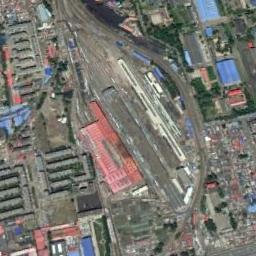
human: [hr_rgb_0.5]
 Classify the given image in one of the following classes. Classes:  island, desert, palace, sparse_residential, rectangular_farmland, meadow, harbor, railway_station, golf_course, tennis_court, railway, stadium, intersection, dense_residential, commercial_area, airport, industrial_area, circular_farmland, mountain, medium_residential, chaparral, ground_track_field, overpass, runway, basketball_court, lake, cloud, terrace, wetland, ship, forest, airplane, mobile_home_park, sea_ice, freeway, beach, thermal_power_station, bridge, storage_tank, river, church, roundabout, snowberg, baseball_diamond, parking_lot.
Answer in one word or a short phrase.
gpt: railway_station